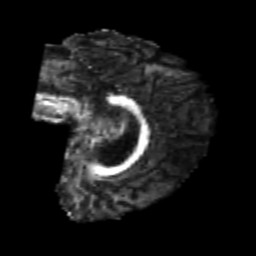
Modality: FA
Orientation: sagittal
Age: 24
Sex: male
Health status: healthy
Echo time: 0.074 s